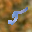
Label: 5